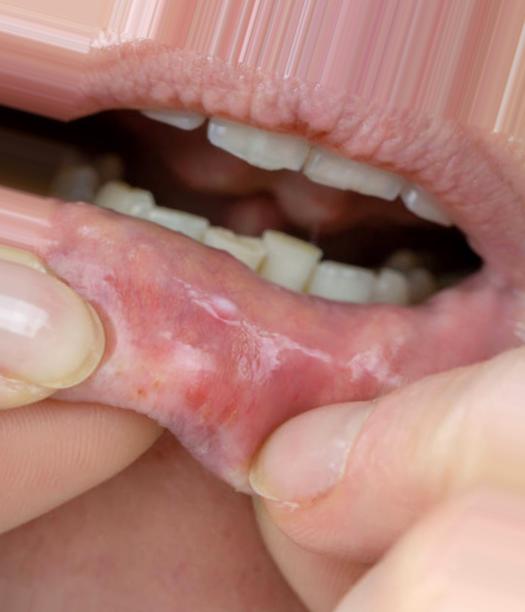
Condition: Mouth Ulcer